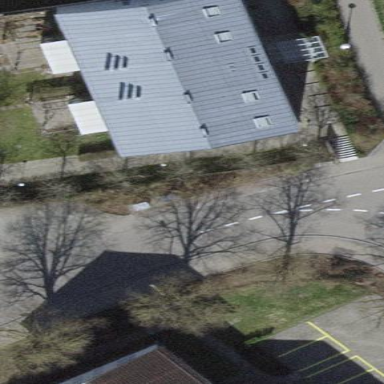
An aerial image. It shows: Apartment building with gabled roof. The building has flat roof design.